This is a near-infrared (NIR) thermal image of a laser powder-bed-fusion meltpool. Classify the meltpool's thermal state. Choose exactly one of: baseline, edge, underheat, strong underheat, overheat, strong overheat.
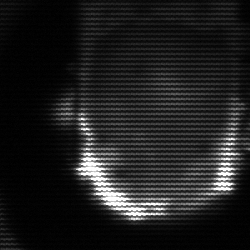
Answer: baseline